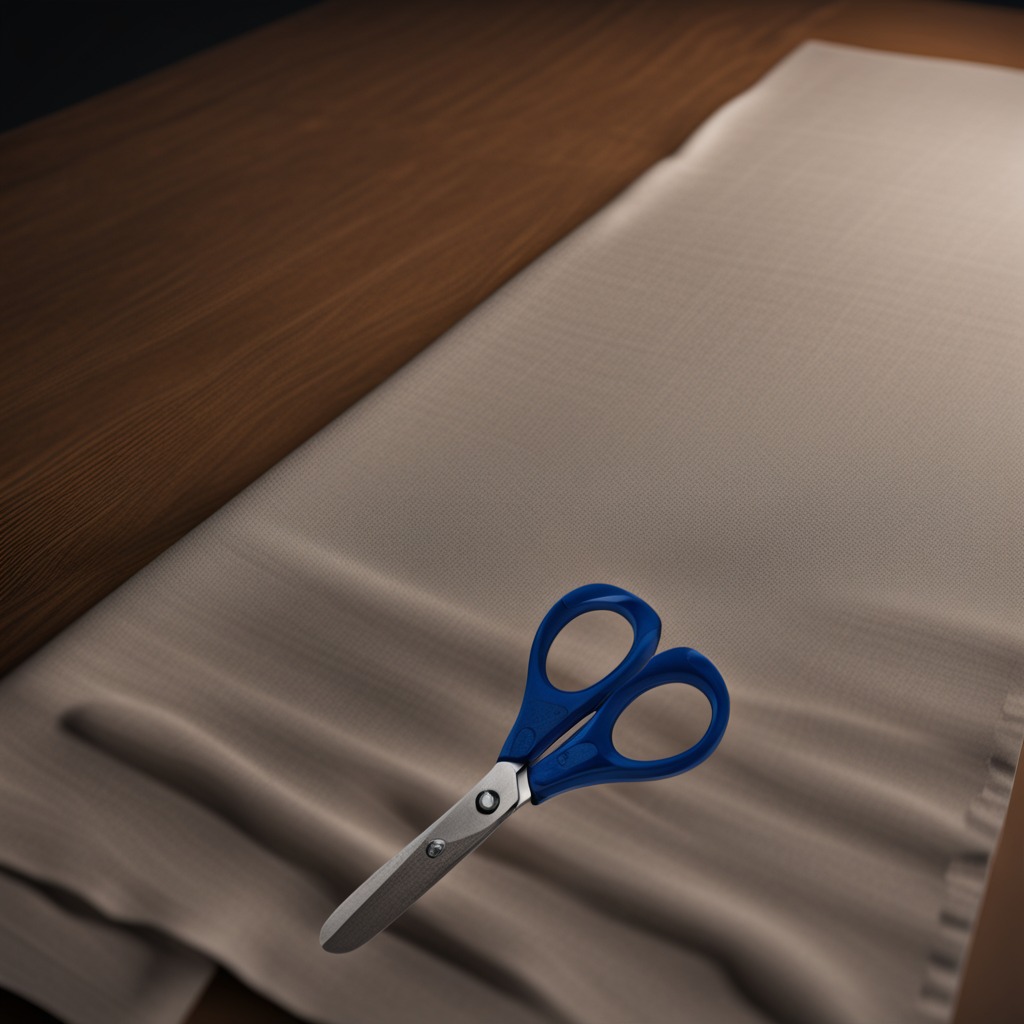
A scissor lying on the wooden table inside a workshop at night